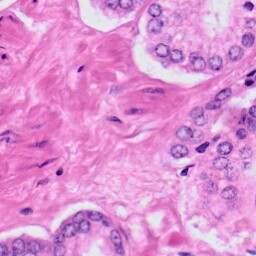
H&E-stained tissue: Prostate